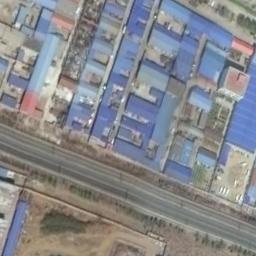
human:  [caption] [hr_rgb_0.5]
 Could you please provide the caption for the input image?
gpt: These railways have a industrial area on one side of the railways .

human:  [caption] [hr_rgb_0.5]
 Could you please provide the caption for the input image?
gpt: The railway is next to some houses .

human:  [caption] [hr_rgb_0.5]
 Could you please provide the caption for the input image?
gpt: There are several towering trees on one side of the railway .

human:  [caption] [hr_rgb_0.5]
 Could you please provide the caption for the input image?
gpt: There are many buildings of different shapes beside the railway .

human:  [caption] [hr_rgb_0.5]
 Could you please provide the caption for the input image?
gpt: There are many blue buildings beside the railway .